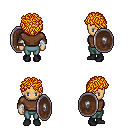
a pixel art fantasy rpg character, female body template, human, tanned skin, brown long-sleeve shirt, teal pants, light blonde curly afro hairstyle, white cloth bandages, black shoes, shield, four views (front, back, left, right), 2x2 character sprite sheet, small pixel art, hard edges, no anti-aliasing